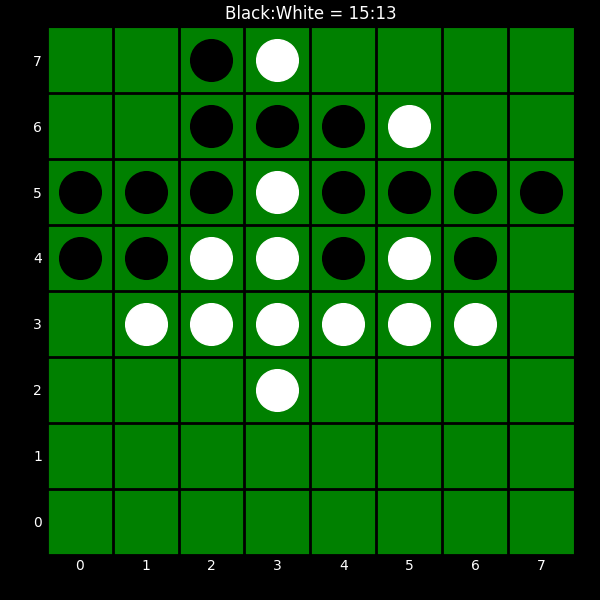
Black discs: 15
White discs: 13